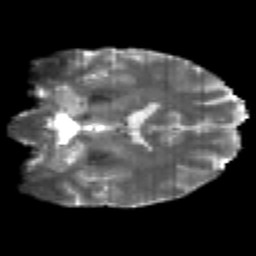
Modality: T2w
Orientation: coronal
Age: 28
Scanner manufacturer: siemens
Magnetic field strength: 3 T
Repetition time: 2.2 s
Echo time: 0.084 s